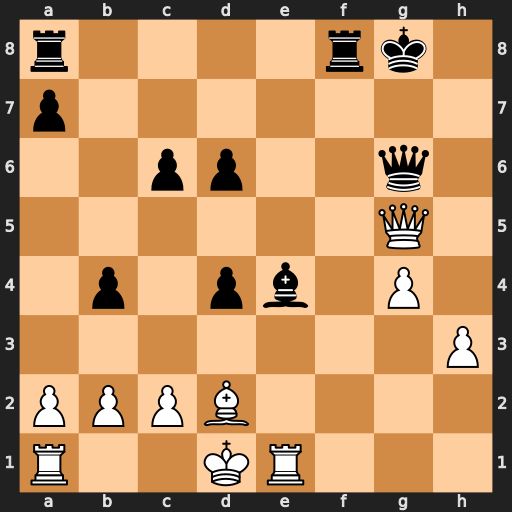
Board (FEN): r4rk1/p7/2pp2q1/6Q1/1p1pb1P1/7P/PPPB4/R2KR3
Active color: w
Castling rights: -
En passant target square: -
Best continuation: Rxe4 Rf1+ Re1 Qxg5 Bxg5